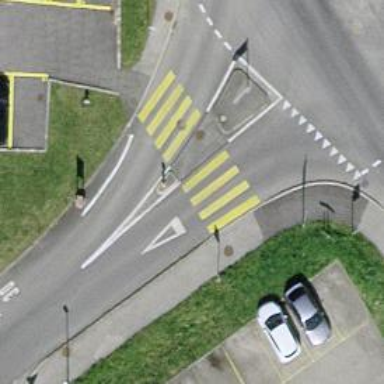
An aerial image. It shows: Marked road crossing with pedestrian island.